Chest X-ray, PA view. Patient: 58 years old, sex M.
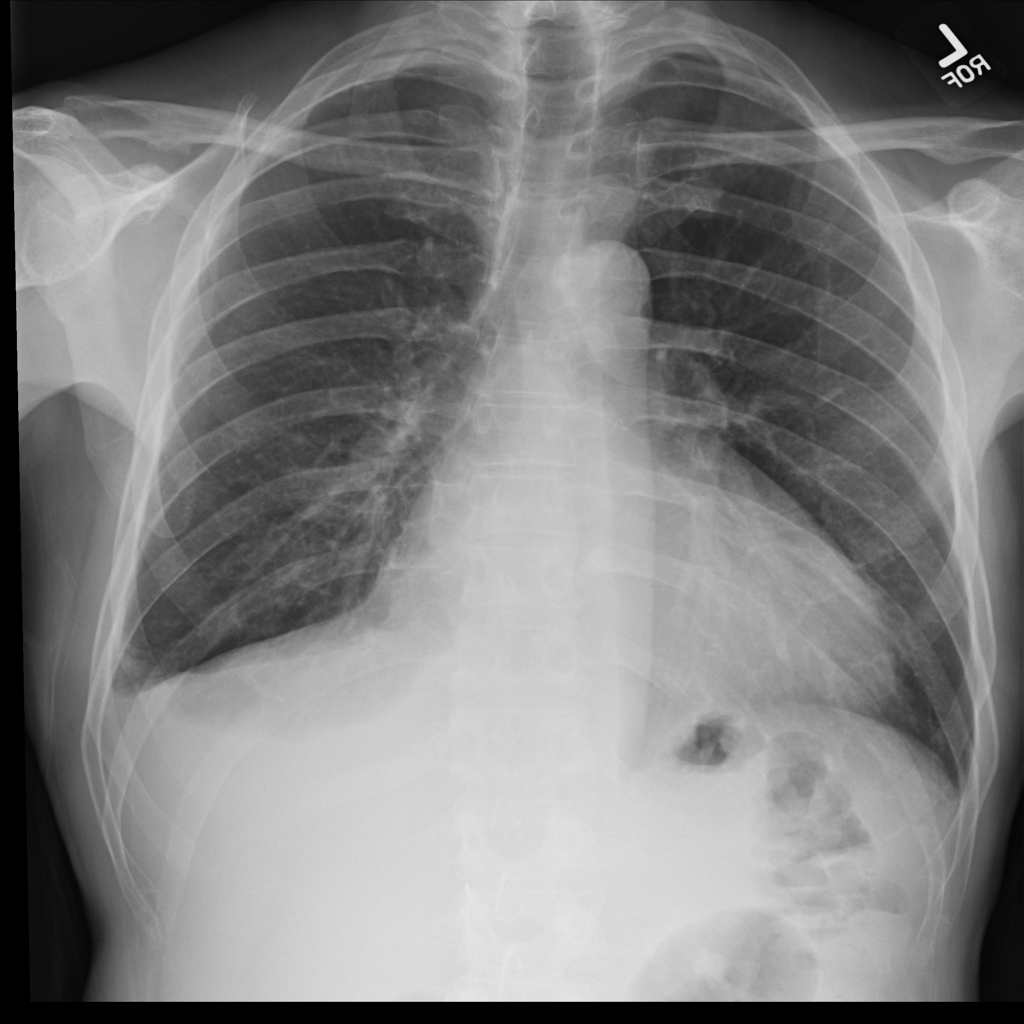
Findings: Atelectasis, Cardiomegaly, Effusion, Infiltration, Pleural_Thickening